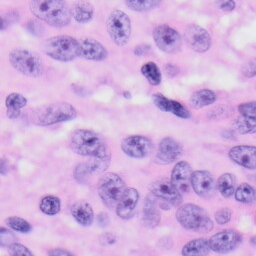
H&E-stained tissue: Skin